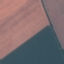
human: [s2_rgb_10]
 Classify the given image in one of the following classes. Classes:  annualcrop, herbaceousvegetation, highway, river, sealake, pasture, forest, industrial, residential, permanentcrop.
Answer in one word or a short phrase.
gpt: AnnualCrop